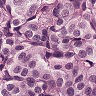
Metastatic tissue present: yes